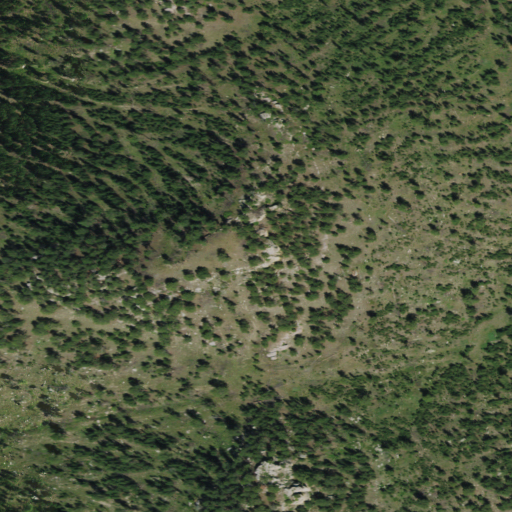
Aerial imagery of mountain in South Dakota named Twin Sisters containing evergreen forest and shrub